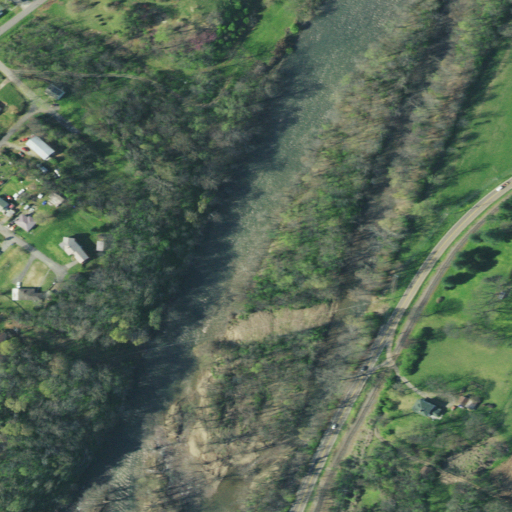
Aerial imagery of island in Tennessee named Tannery Island containing deciduous forest, open development, woody wetlands, pasture, low intensity development, and open water